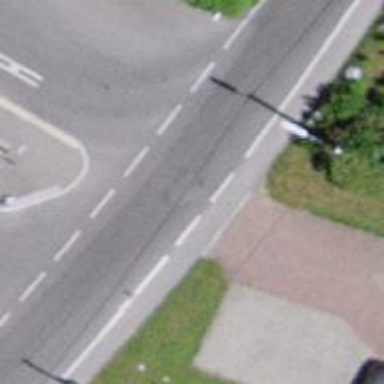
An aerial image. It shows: Asphalt road classified as tertiary.